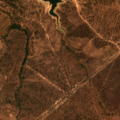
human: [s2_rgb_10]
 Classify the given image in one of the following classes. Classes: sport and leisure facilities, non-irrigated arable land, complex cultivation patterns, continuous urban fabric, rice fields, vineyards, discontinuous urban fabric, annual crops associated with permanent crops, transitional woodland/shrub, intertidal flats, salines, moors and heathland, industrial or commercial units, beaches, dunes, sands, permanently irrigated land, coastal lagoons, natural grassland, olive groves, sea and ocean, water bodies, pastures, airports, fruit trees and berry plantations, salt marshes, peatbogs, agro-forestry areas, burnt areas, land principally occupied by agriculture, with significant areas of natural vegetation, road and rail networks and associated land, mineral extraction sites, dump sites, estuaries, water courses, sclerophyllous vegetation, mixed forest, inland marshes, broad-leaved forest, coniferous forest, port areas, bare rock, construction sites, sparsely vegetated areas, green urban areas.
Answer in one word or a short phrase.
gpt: rice fields, agro-forestry areas, broad-leaved forest, transitional woodland/shrub